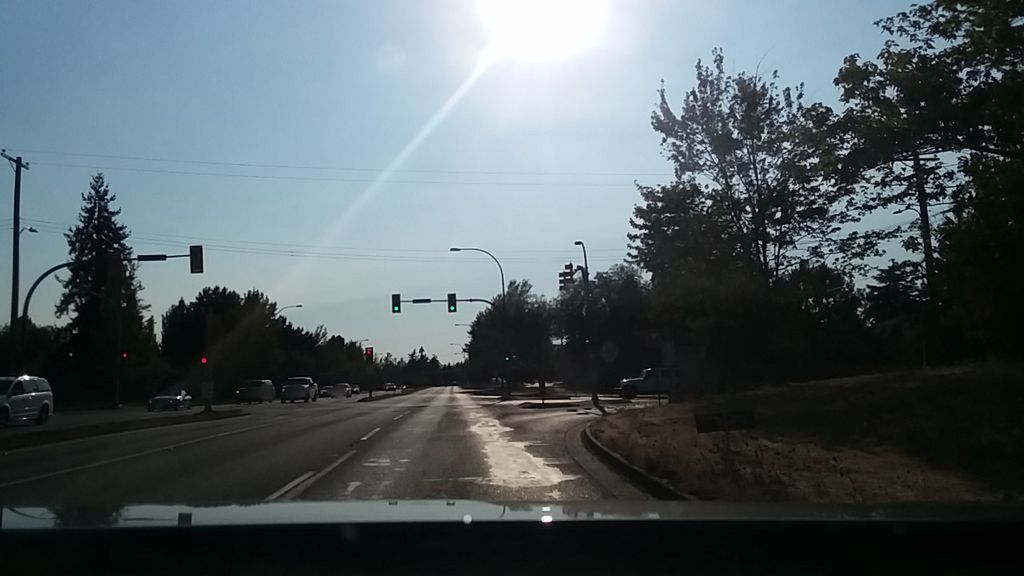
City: victoria